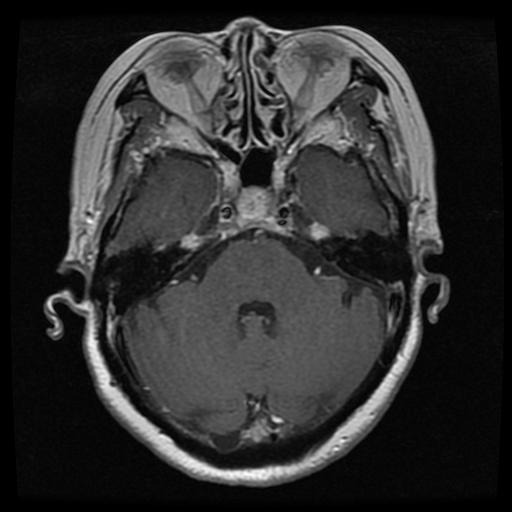
Label: pituitary